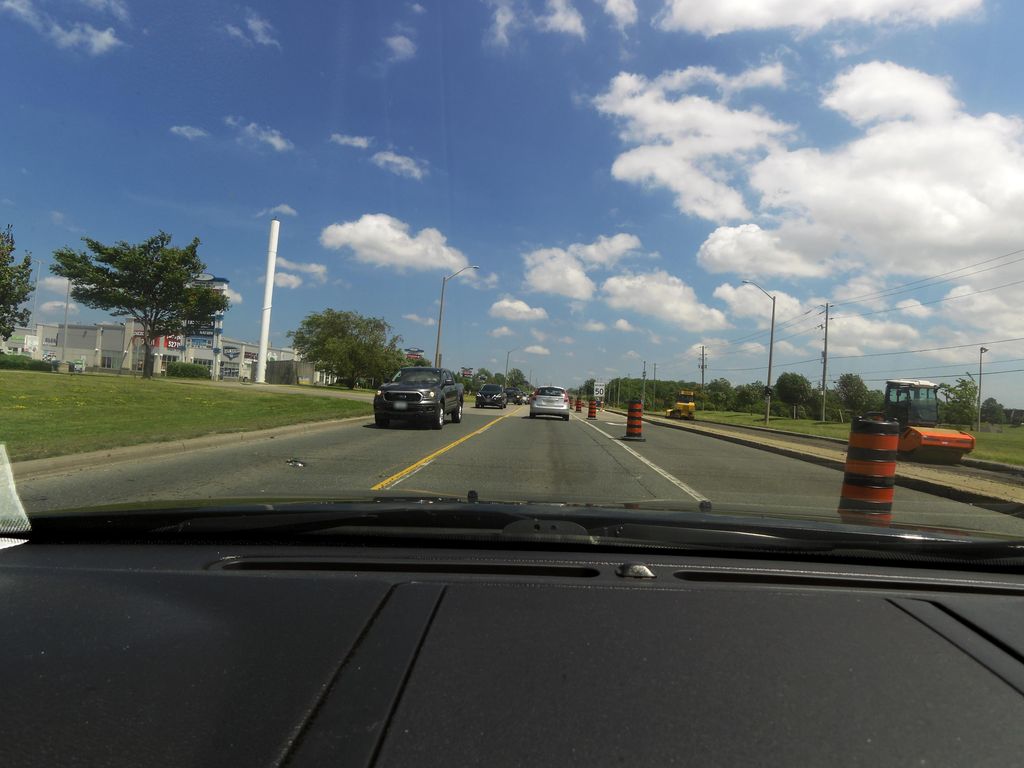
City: hamilton